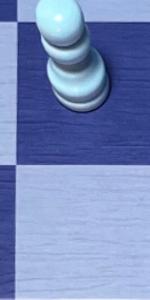
Label: Empty